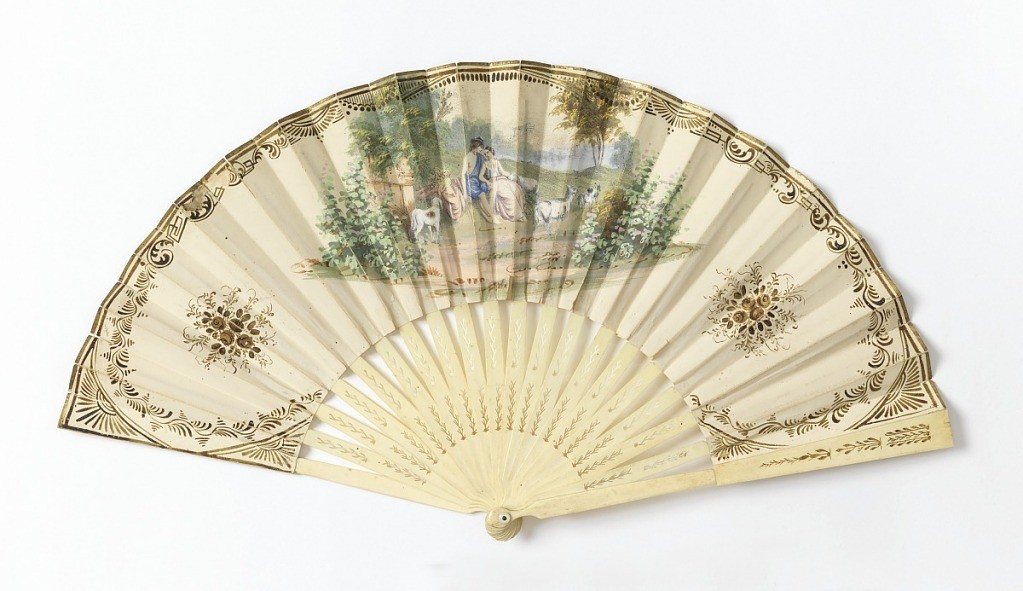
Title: Pleated fan
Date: mid-nineteenth century
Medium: Paper leaf with gilded and hand-colored lithograph; carved and pierced ivory (or bone) sticks
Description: Fan with paper leaf with hand-colored and gilded lithograph print depicting lovers (or shepherd and shepherdess) in a pastoral landscape. Floral decorations frame the scenes to left and right, gilded bandwork at the edges; verso: a classical landscape in gouache. Pierced ivory (or bone) sticks and guards with seaweed design.